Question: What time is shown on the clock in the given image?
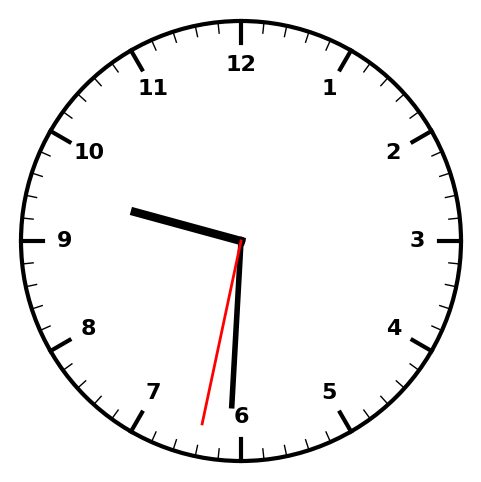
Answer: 09:30:32